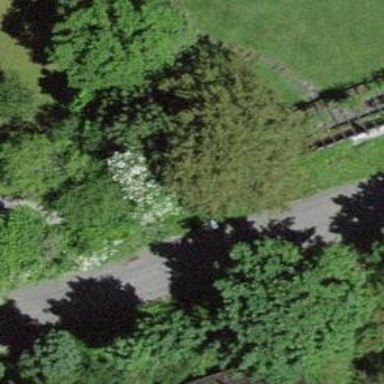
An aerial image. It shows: Retaining wall.